Interaction volume radius: 5 \u00c5
Interaction volume height: 50 \u00c5
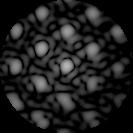
Disorder parameter: 0.1462